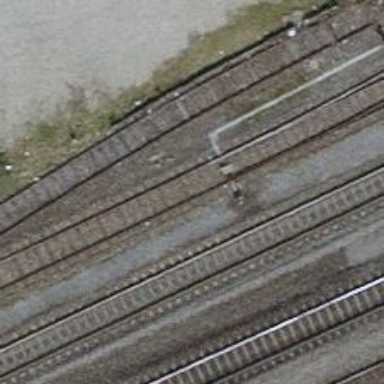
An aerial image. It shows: Railway switch.